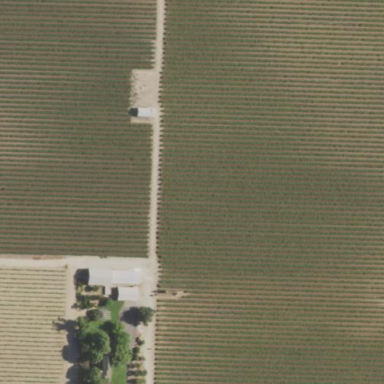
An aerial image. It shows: Beautiful vineyard in the countryside.